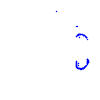
Particle: proton